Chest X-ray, PA view. Patient: 51 years old, sex F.
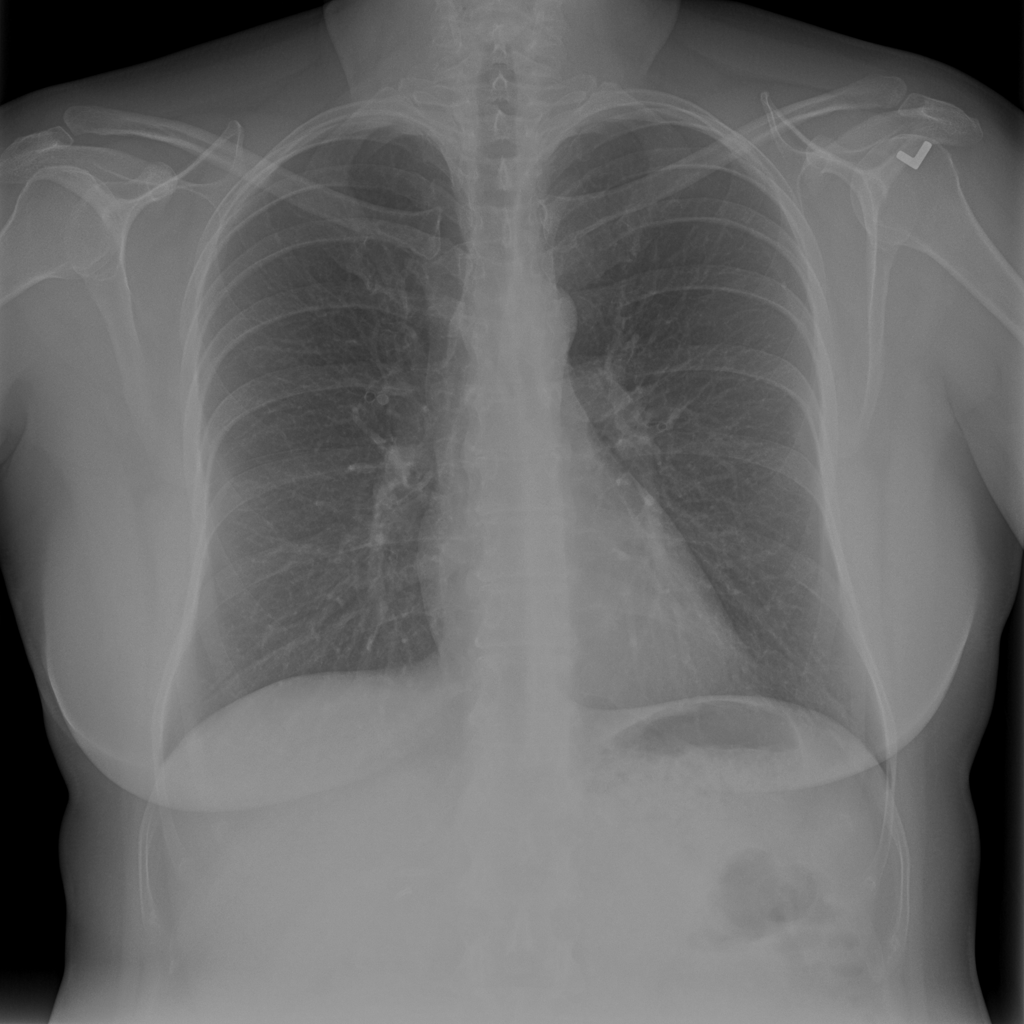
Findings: No Finding